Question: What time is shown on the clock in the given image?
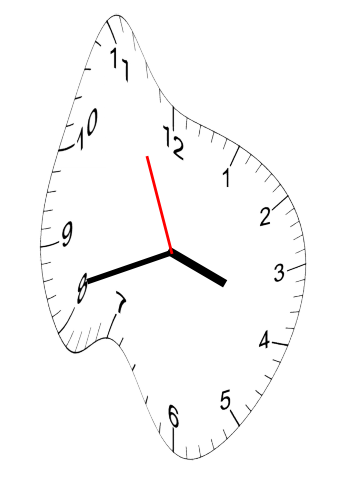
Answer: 03:41:56